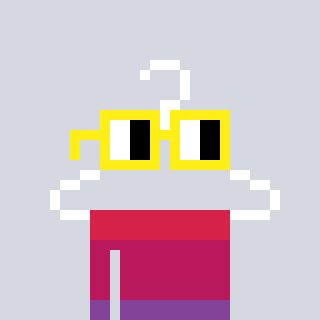
a pixel art character with square yellow glasses, a hanger-shaped head and a bege-colored body on a cool background